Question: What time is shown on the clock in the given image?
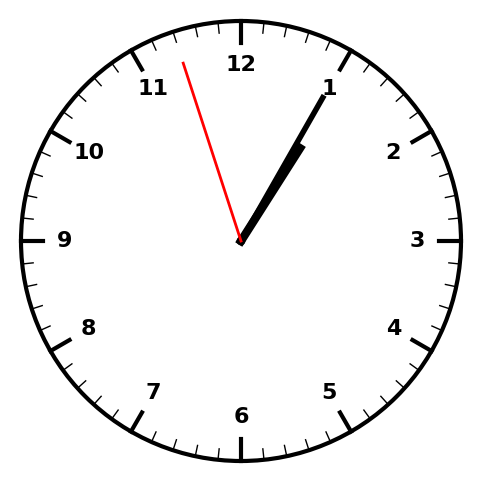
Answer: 01:04:57